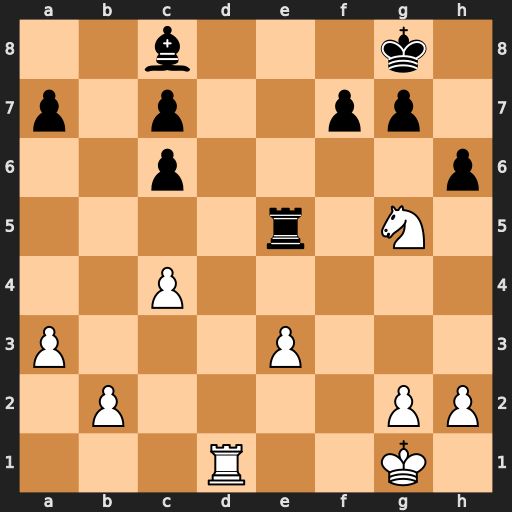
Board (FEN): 2b3k1/p1p2pp1/2p4p/4r1N1/2P5/P3P3/1P4PP/3R2K1
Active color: w
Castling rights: -
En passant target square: -
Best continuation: Rd8+ Re8 Rxe8#